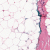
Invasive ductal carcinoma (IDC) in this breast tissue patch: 0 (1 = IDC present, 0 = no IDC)